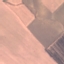
Land use / land cover: AnnualCrop